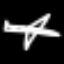
Label: airplane